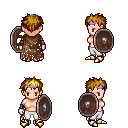
a pixel art fantasy rpg character, female body template, human, light skin, brown tattered cape, white pants, blonde bedhead hairstyle, purple tiara, cloth bracers, gold boots, shield, four views (front, back, left, right), 2x2 character sprite sheet, small pixel art, hard edges, no anti-aliasing